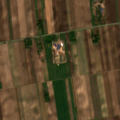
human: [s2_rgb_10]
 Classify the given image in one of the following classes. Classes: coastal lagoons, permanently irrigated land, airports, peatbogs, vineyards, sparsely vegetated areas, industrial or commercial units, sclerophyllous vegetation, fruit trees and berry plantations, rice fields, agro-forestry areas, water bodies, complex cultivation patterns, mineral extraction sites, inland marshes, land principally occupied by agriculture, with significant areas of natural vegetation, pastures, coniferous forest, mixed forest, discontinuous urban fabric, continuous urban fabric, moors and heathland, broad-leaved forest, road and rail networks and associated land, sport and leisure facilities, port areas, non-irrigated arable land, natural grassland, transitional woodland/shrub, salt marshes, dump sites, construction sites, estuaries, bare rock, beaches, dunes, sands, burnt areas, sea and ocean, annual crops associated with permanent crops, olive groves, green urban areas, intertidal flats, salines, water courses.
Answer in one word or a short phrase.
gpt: non-irrigated arable land